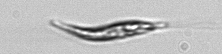
Label: Euglena